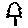
Label: tree